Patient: sex M, age 65
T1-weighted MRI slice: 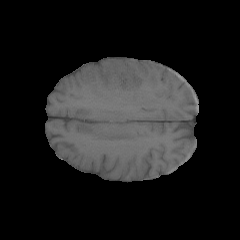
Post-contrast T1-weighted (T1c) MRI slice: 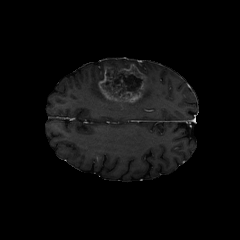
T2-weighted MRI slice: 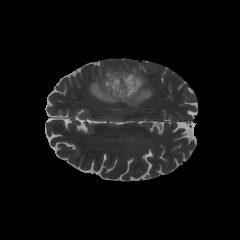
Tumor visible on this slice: yes
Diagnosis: Glioblastoma, IDH-wildtype
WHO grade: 4